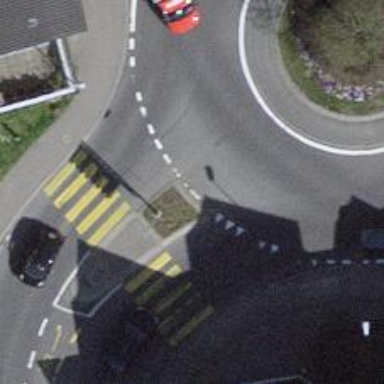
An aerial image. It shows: Secondary road with asphalt surface and designated cycle lane.